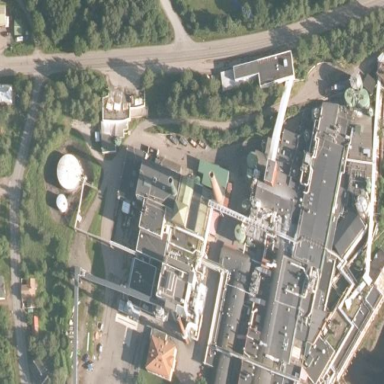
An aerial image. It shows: Industrial building which is power plant.